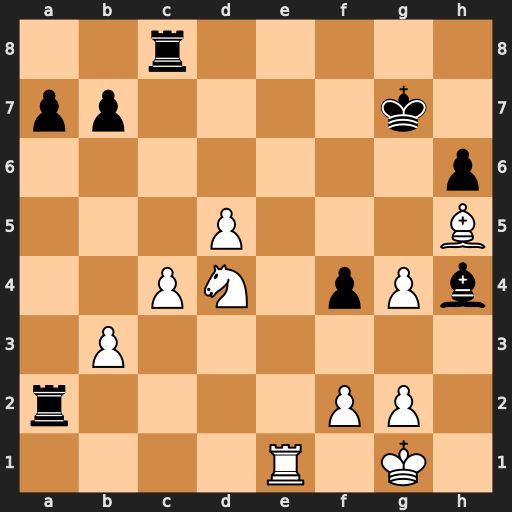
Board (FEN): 2r5/pp4k1/7p/3P3B/2PN1pPb/1P6/r4PP1/4R1K1
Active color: w
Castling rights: -
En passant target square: -
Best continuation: Nf5+ Kh8 Nxh4